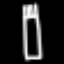
Label: fork